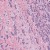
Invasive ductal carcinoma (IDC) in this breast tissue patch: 1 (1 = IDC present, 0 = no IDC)